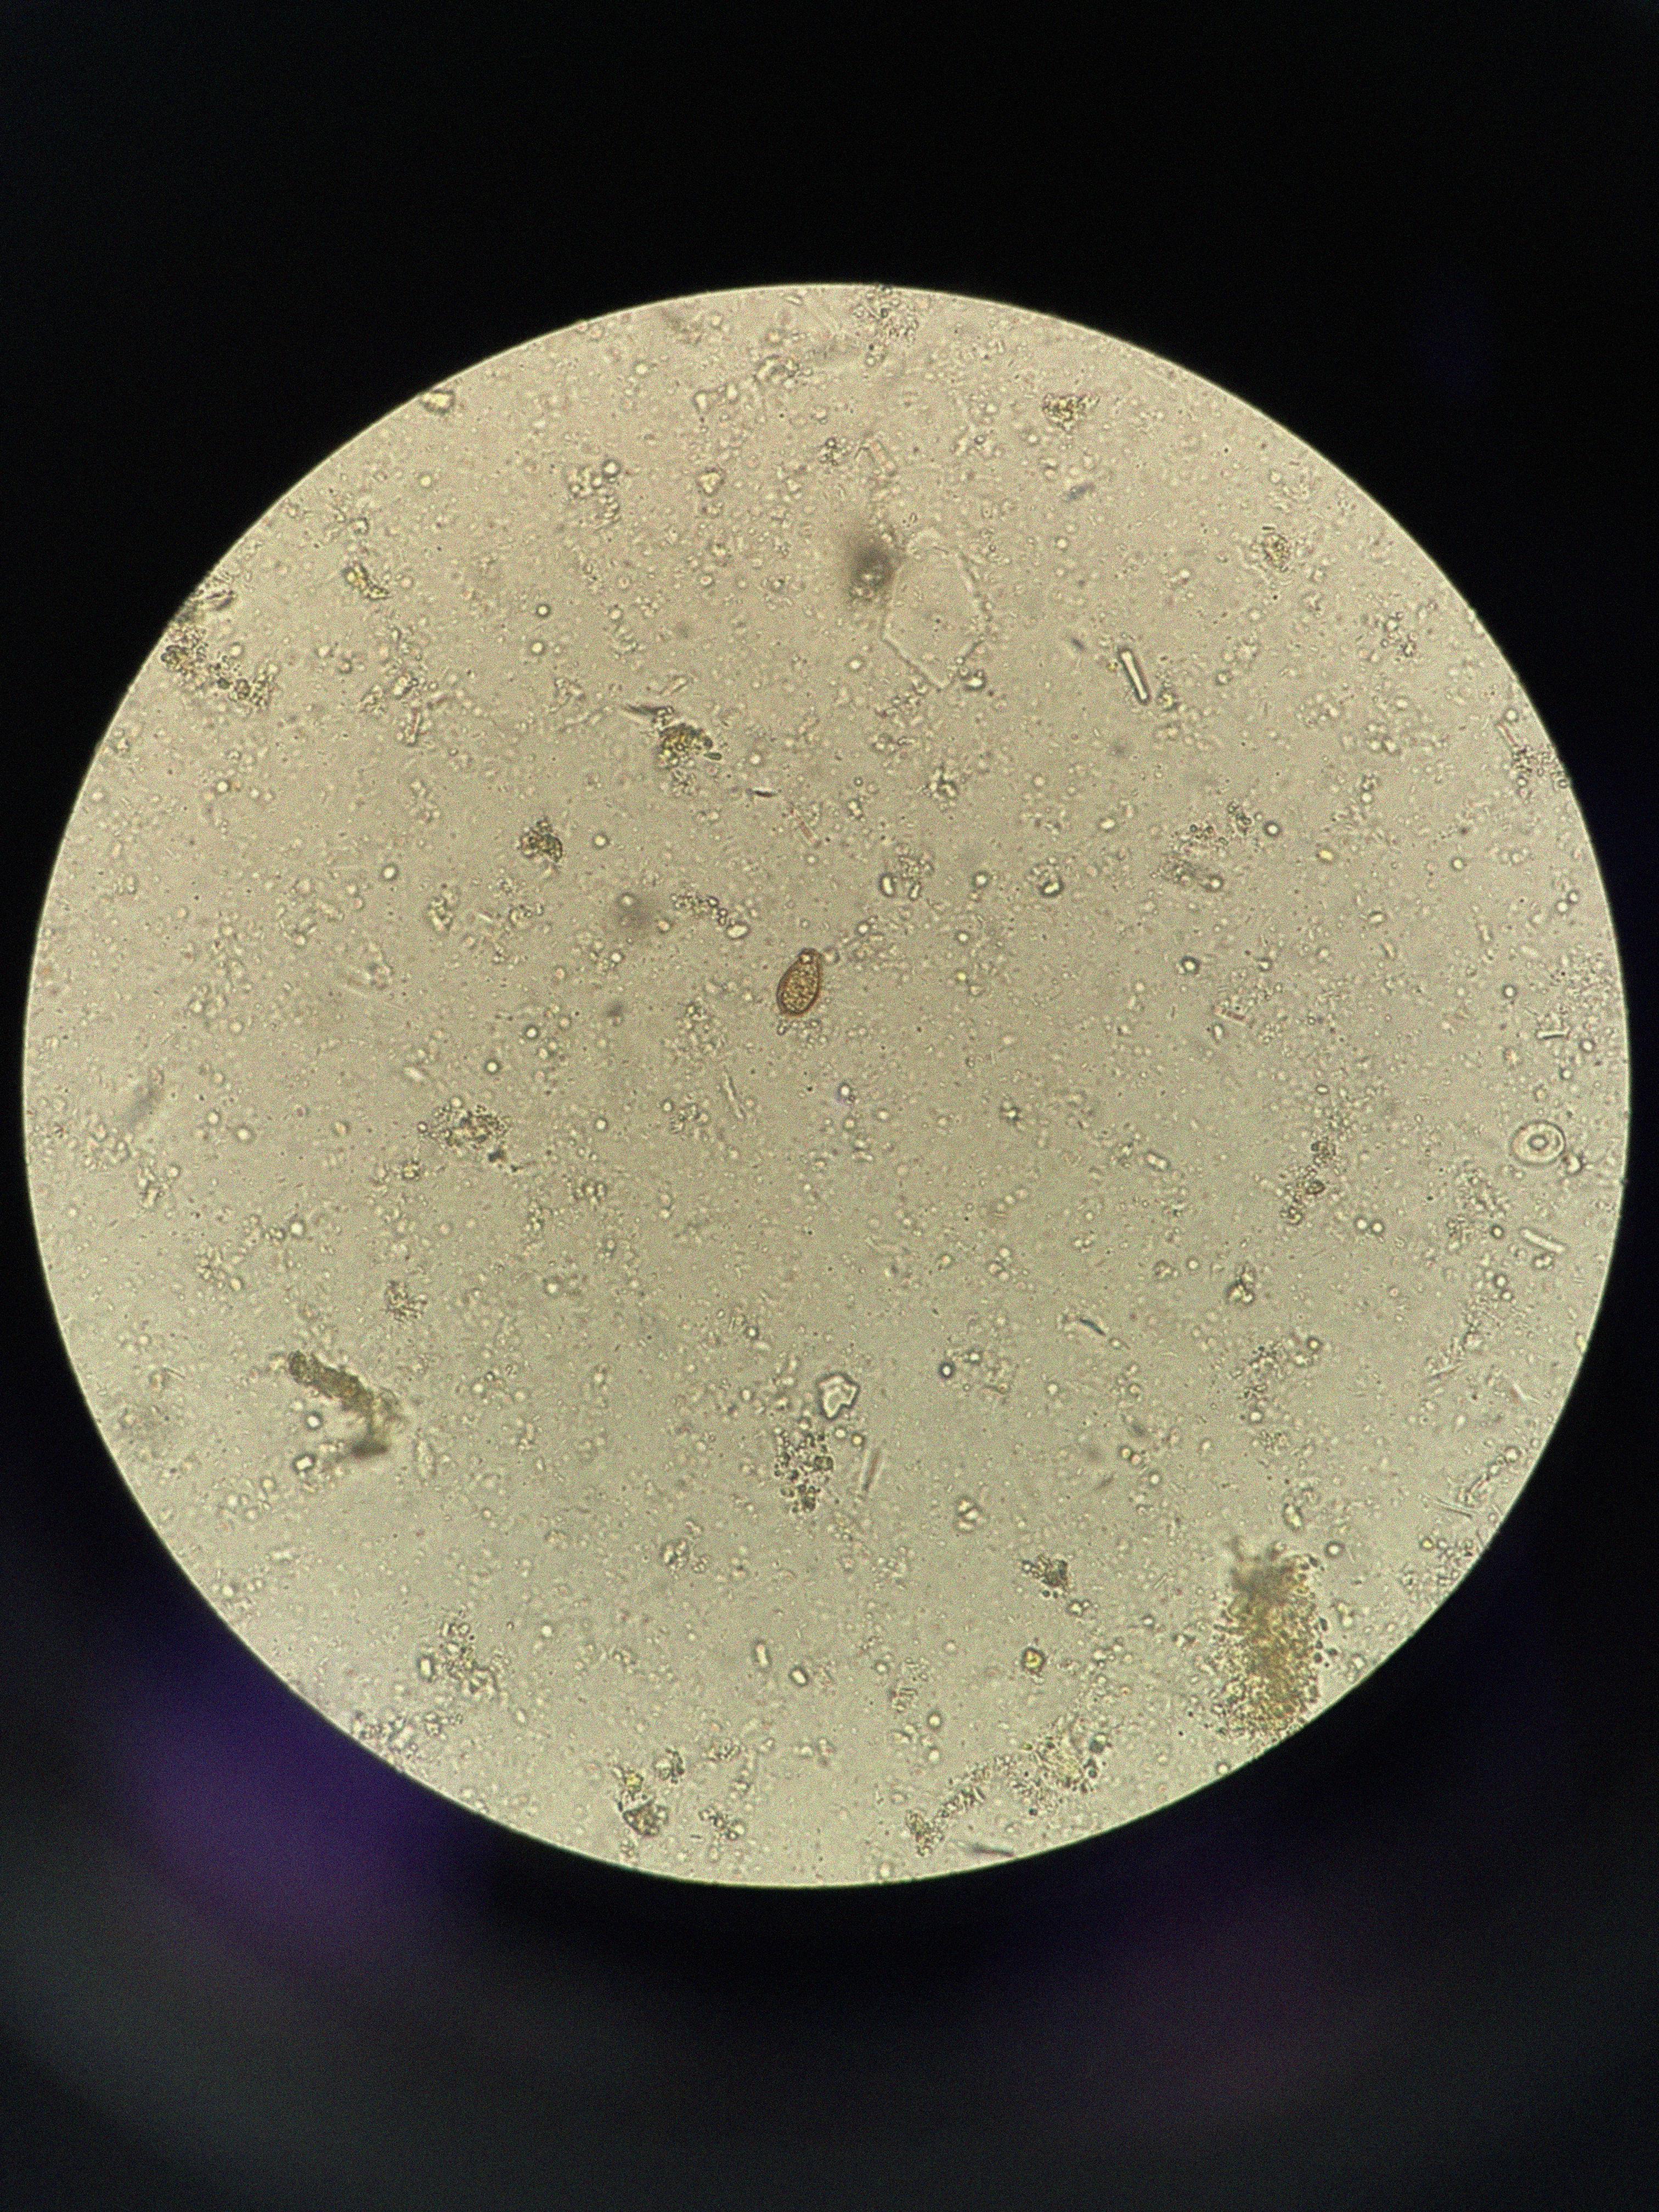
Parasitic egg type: Opisthorchis viverrine